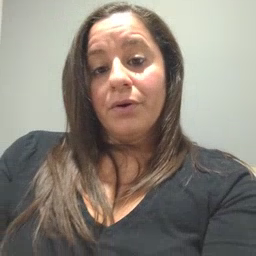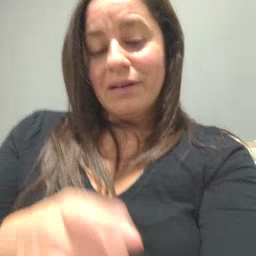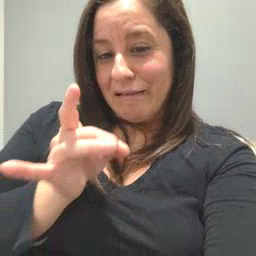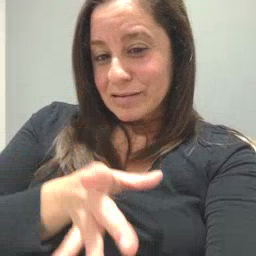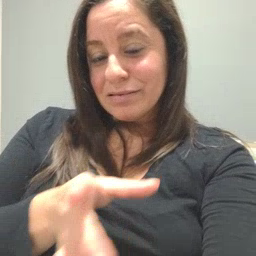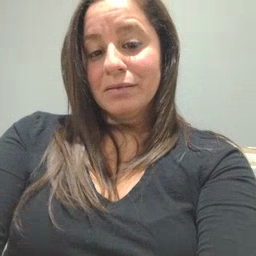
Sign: hate